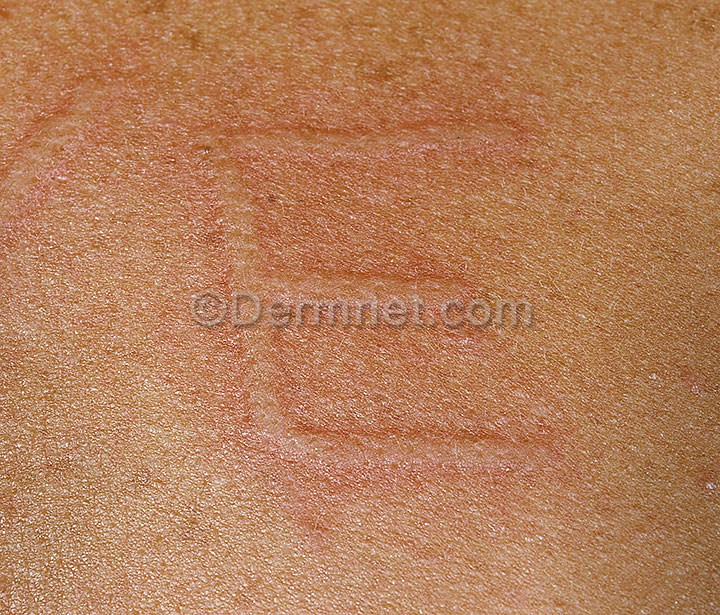
Disease: Urticaria Hives